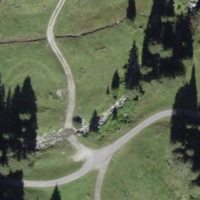
EUNIS habitat code: 23
Species observed at this site:
Pseudochorthippus parallelus
Stauroderus scalaris
Omocestus viridulus